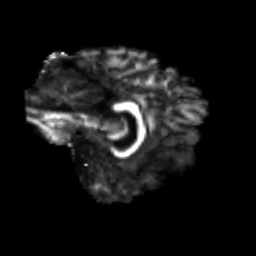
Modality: FA
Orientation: sagittal
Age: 23
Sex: female
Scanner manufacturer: siemens
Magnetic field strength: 3 T
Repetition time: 3.5 s
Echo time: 0.125 s